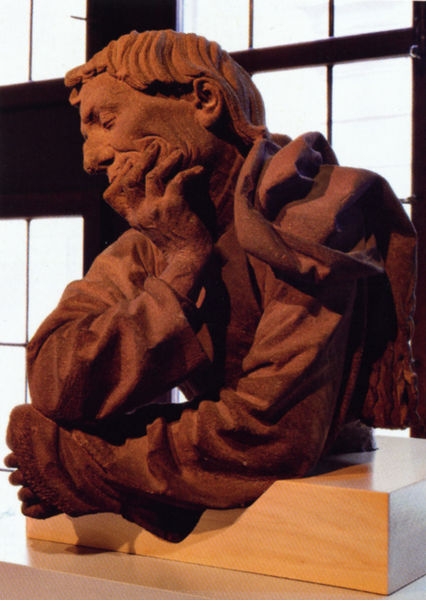
Titel: Halbfigur eines Denkenden, sog. Selbstbildnis
Künstler: Niclas Gerhaerts von Leyden
Standort: Straßburg
Institution: Musée de L'Oeuvre Notre-Dame
Schlagwörter: hand, kopf, mann, umhang, bewegung, braun, fenster, finger, geste, haar, holz, licht, nase, ohr, profil, rot, tuch, hemd, arm, arme, falten, gesicht, sockel, stein, ärmel, bildnis, hände, portrait, porträt, figur, gewand, haare, kutte, mantel, realismus, stehend, brustbild, gotik, kinn, locken, skulptur, statue, ton, man, büste, halstuch, angelehnt, melancholie, robe, faltenwurf, plastik, rodin, nachdenklich, ellenbogen, aufstützen, oberkörper, foto, philosoph, denken, gestützt, hakennase, selbstbildnis, denker, manschetten, selbstportrait, sandstein, angewinkelt, abstützen, aufgestützt, stützend, rötlich, mönch, prophet, terrakotta, statur, grübeln, anonym, terrakota, riemenschneider, schnitzfigur, tilmann riemenschneider, skuptur, syrlin, strassburg, augen geschlossen, mönsch, kinn in der hand, vor einem fenster, geschlossenen augen, nachdenklicher mann, niclas gerhaert, gerhaert, halprofil, dencken, denchen, philisoph, #halbprofil, nachdenkliich